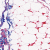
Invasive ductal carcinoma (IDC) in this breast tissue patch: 0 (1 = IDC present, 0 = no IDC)